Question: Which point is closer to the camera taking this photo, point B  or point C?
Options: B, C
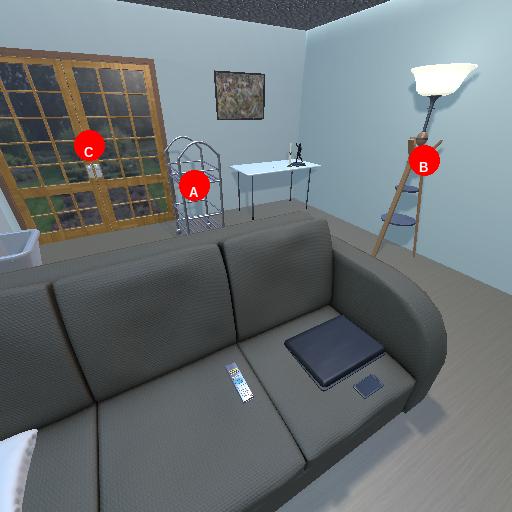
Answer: B